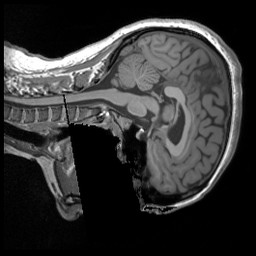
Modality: T1w
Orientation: sagittal
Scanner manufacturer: siemens
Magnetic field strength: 3 T
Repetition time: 1.9 s
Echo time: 0.00267 s